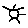
Label: sun